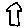
Label: house